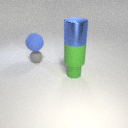
small gray rubber sphere below large blue rubber sphere